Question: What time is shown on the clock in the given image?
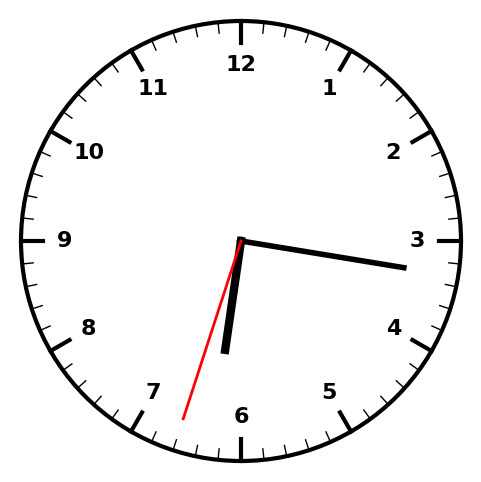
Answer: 06:16:33